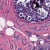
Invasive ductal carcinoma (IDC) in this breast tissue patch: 0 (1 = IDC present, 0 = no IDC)